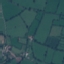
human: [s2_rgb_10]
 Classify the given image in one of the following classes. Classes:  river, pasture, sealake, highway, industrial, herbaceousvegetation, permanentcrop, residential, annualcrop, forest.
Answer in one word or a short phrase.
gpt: Pasture